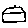
Label: house